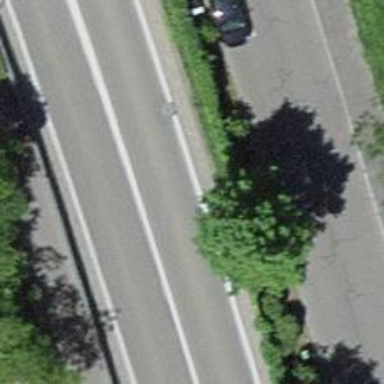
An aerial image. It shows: Tunnel footway.